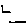
Label: line